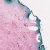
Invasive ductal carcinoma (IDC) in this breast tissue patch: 0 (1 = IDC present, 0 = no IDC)